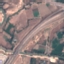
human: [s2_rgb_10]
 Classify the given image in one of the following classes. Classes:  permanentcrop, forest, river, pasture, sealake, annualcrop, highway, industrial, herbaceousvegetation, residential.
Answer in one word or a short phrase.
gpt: Highway